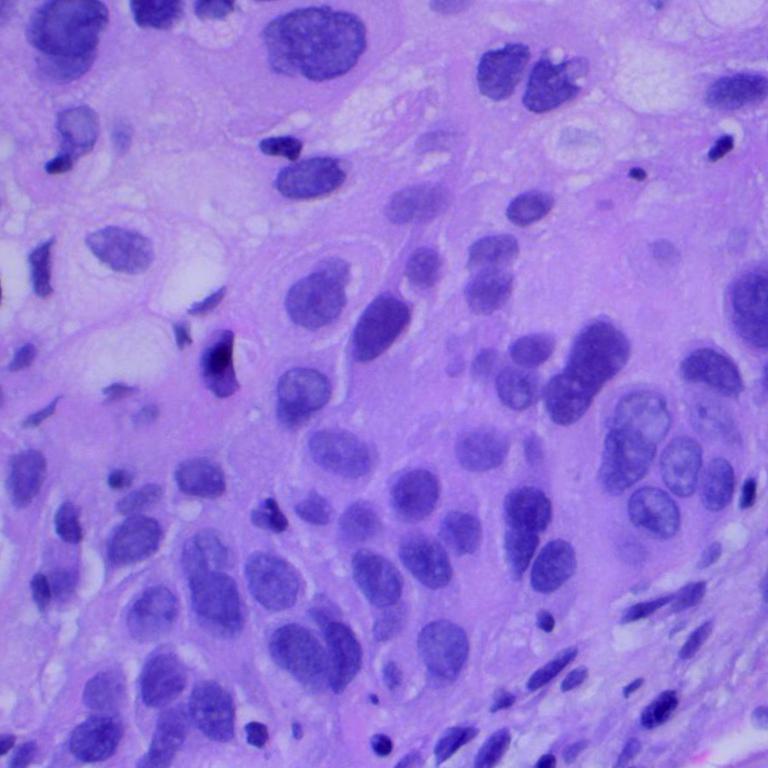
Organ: lung
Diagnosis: squamous carcinomas